Question: The iPhone 6 Plus has a "one handed mode" that Apple describes as "Keep everything within reach" on their <URL> page.
The mode is enabled by double touching (but not pressing) the home button. When enabled the screen shrinks to roughly half its normal height.
Is there a way to enable this mode in simulator for testing how it looks and transitions?
I'm running Xcode 6 GM and have not been able to uncover anything. Worst case, can someone post the exact dimensions on device so it can be emulated via the resizable iPhone simulator?
---
Update: According to <URL>, the feature is available on the iPhone 6 Plus 6, and is not a "mode" so much as a momentary shortcut. Maybe since it only lasts for one tap it won't be important to do extensive testing. He shared a screenshot showing the corresponding size difference:

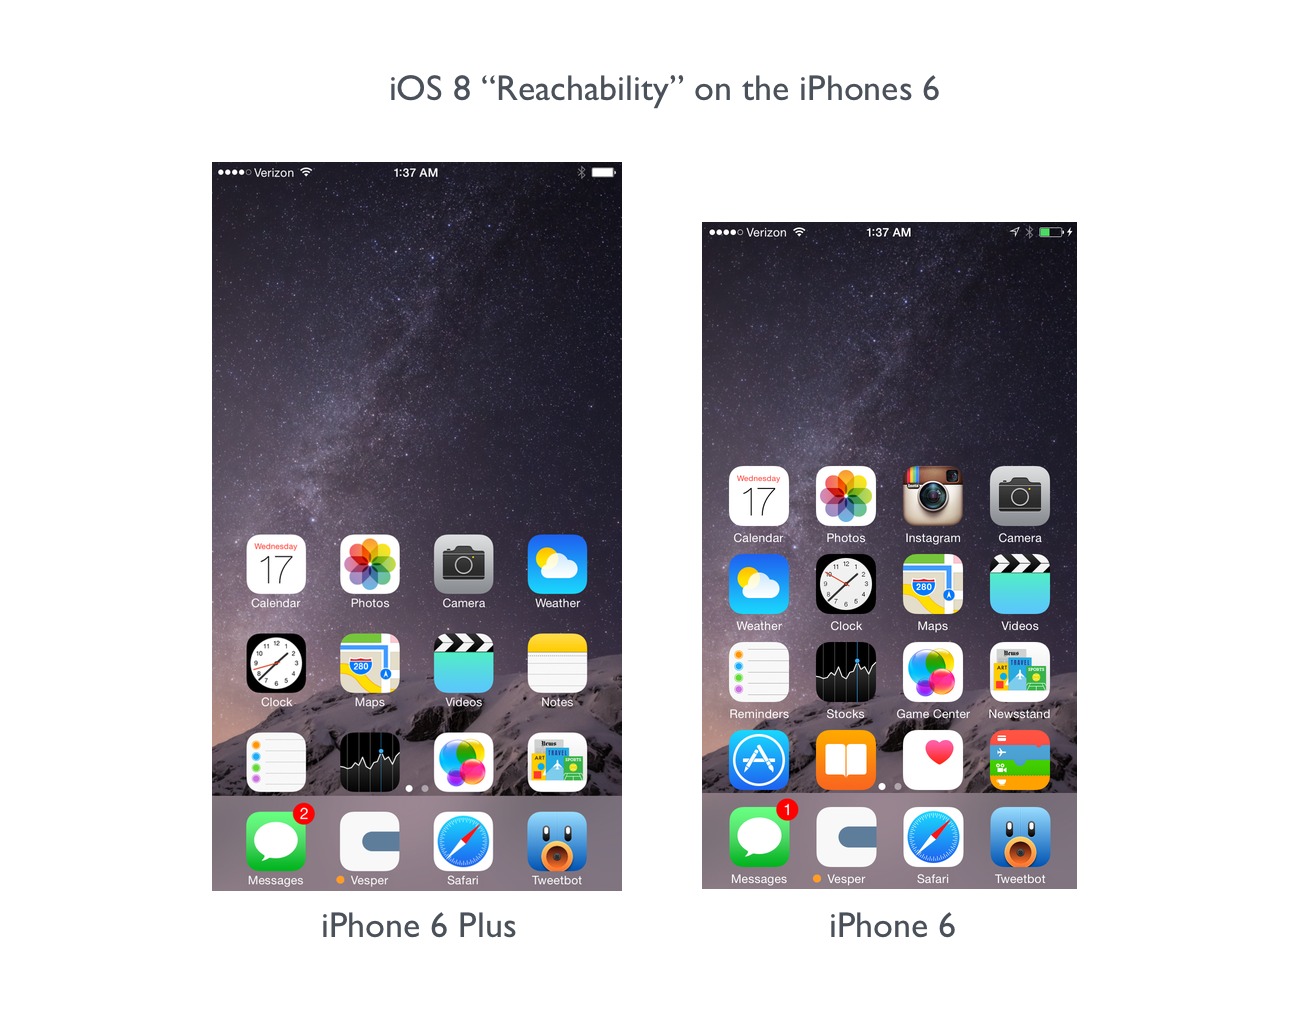
Answer: The simulator doesn't seem to have this capability, but it doesn't matter since it just moves your app's entire view down and uses the home screen background to fill the top. Devs don't need to do anything to their apps in regards to it.